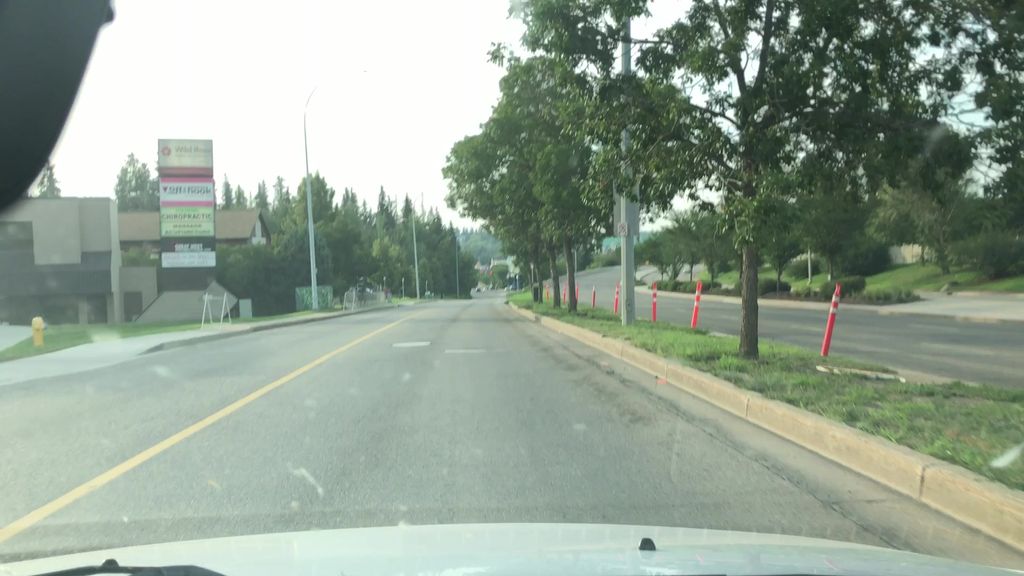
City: edmonton